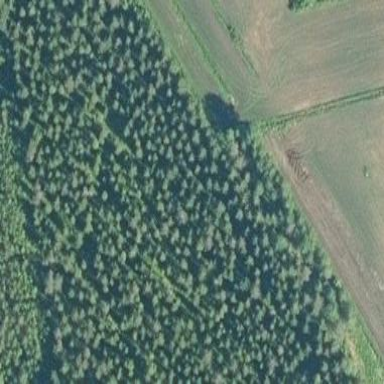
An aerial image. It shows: Forest area.